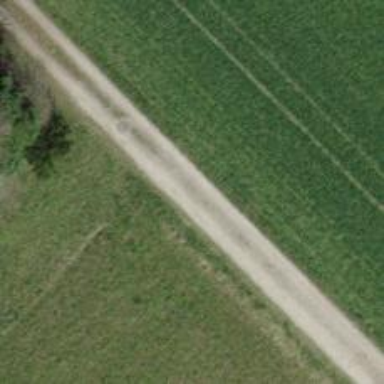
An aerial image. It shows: Track with compacted grade 2 surface.